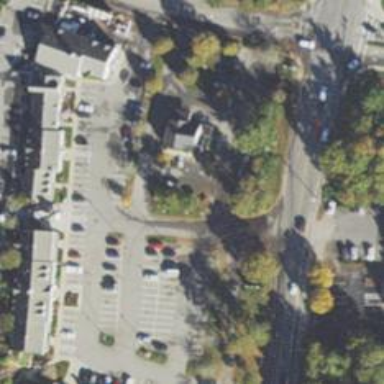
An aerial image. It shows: Parking space.